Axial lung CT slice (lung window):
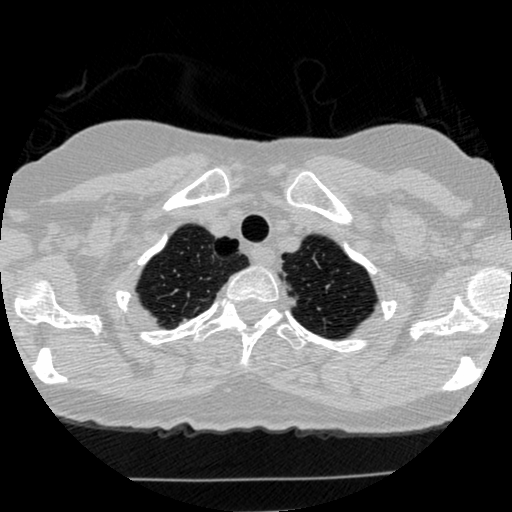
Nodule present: no